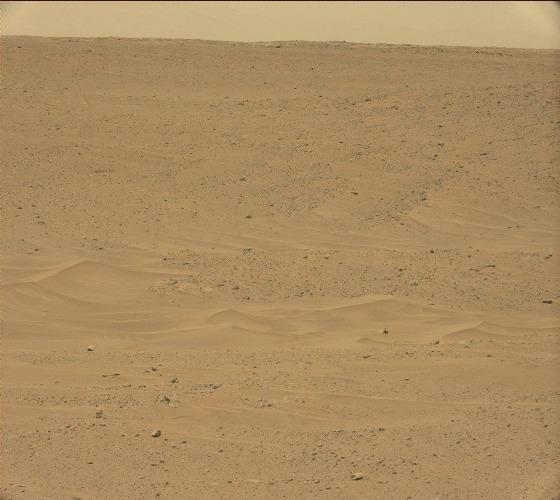
Terrain classes present: Gravel / Sand / Soil, Sky / Distant Mountains